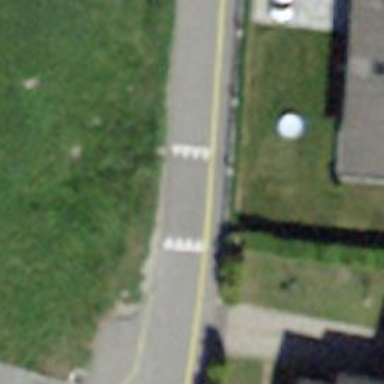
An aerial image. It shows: Residential road with asphalt surface and traffic-calming table.